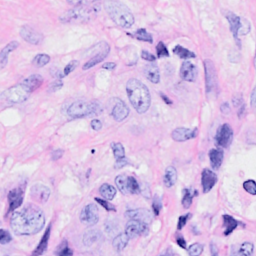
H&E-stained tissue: Breast